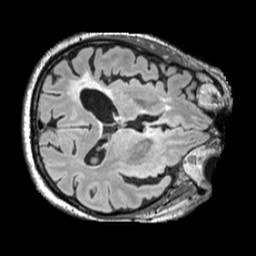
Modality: FLAIR
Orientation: axial
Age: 64
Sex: male
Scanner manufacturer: siemens
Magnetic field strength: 3 T
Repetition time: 5 s
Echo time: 0.387 s